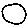
Label: circle